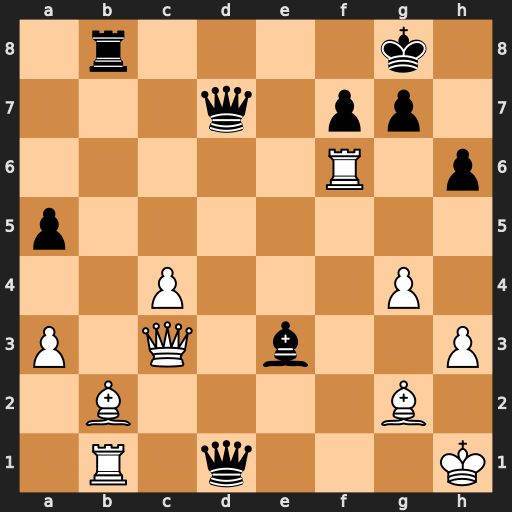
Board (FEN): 1r4k1/3q1pp1/5R1p/p7/2P3P1/P1Q1b2P/1B4B1/1R1q3K
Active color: w
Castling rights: -
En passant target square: -
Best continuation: Rxd1 Qxd1+ Rf1